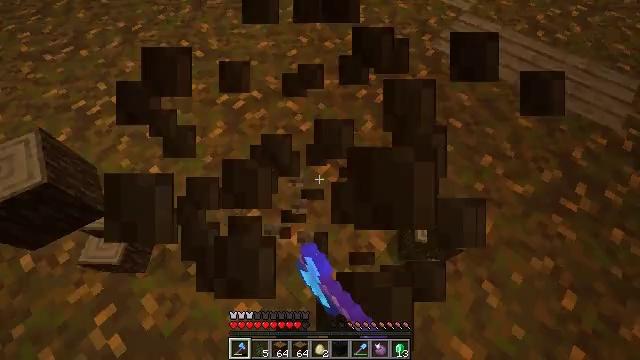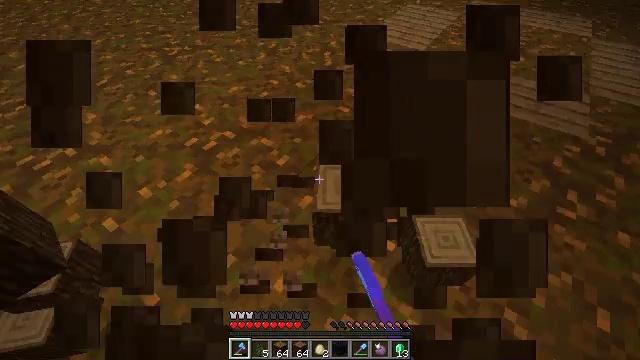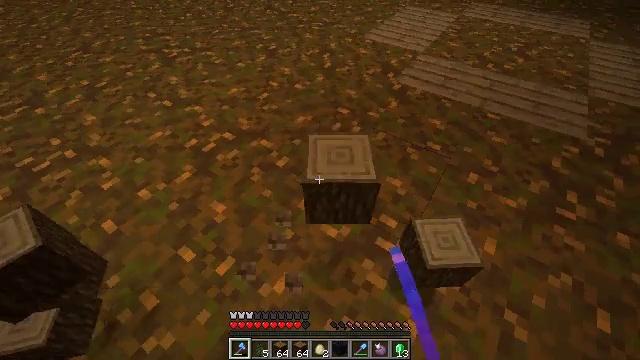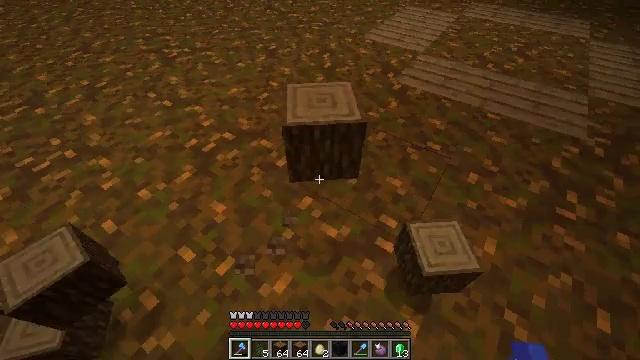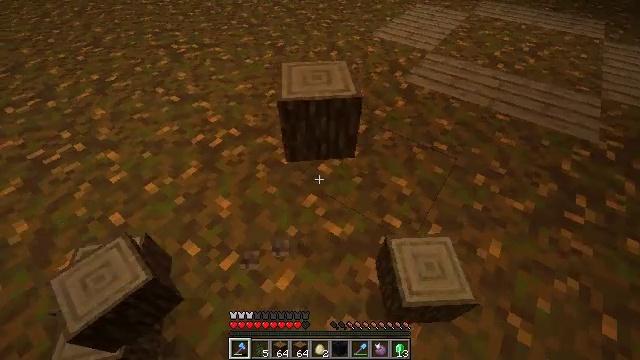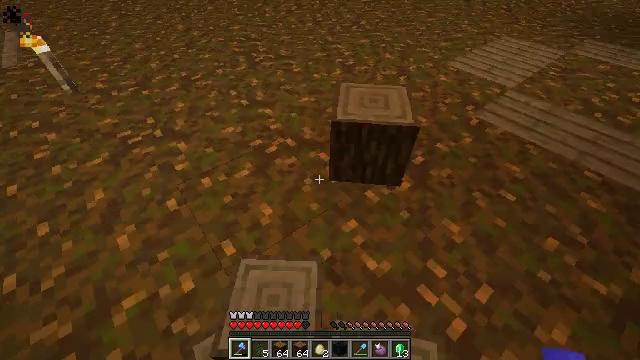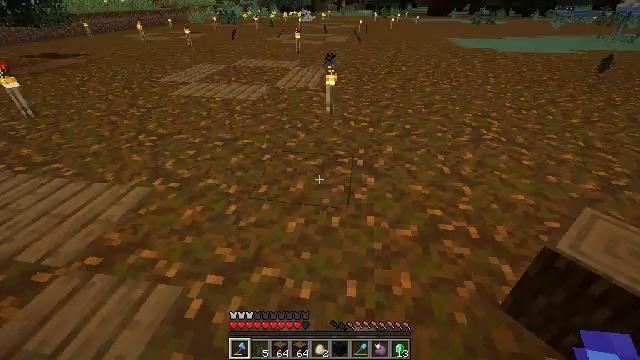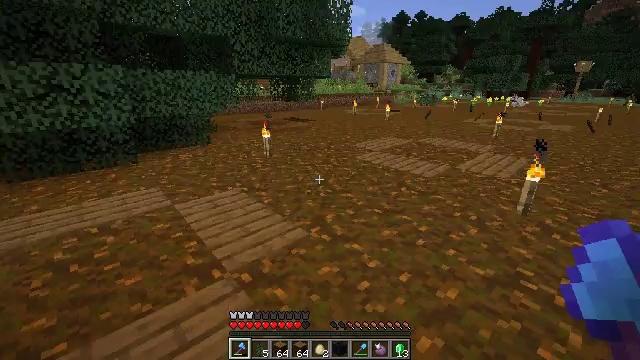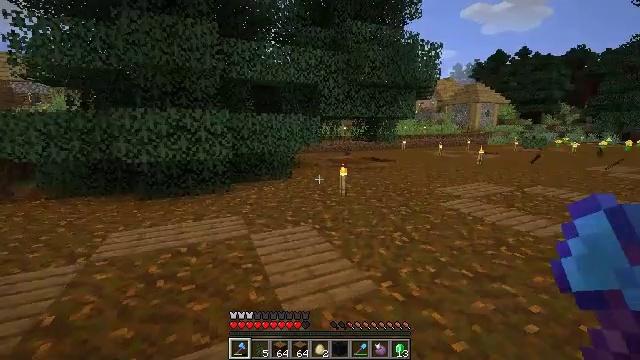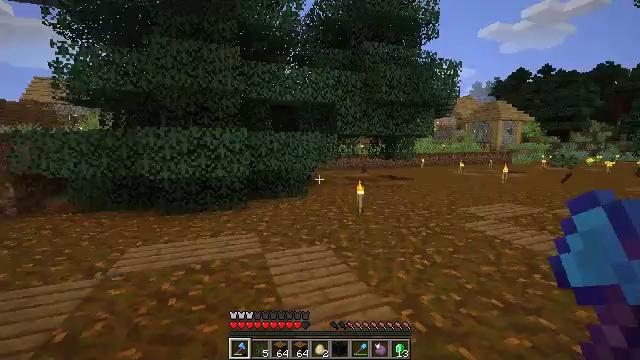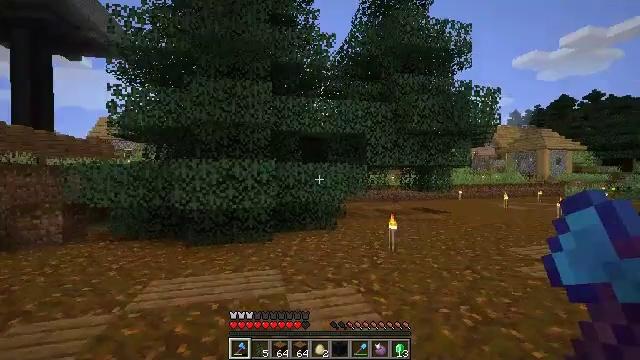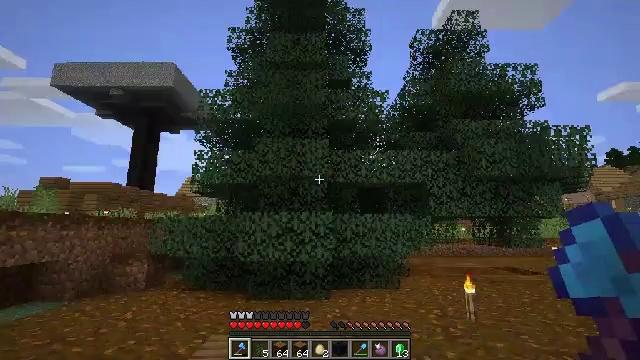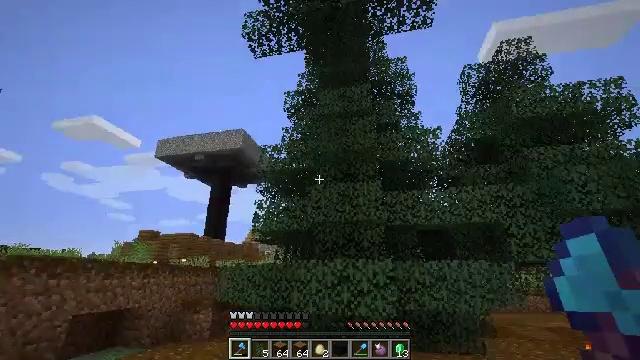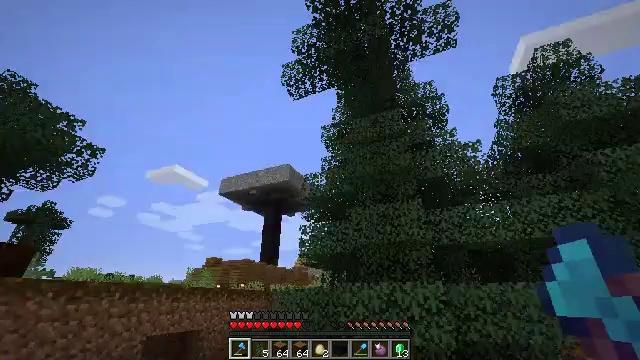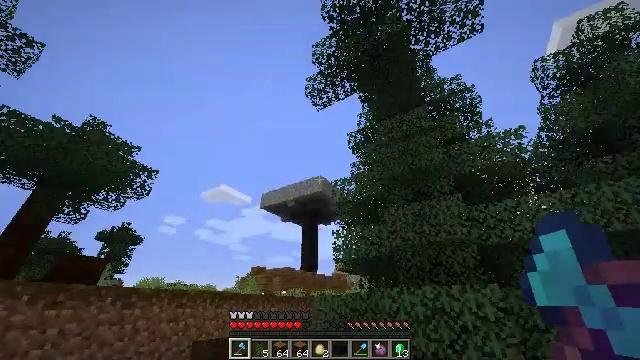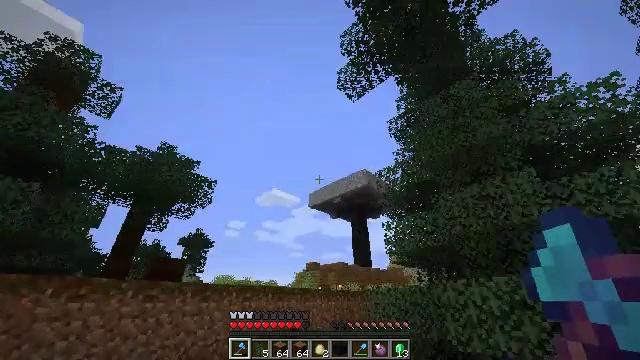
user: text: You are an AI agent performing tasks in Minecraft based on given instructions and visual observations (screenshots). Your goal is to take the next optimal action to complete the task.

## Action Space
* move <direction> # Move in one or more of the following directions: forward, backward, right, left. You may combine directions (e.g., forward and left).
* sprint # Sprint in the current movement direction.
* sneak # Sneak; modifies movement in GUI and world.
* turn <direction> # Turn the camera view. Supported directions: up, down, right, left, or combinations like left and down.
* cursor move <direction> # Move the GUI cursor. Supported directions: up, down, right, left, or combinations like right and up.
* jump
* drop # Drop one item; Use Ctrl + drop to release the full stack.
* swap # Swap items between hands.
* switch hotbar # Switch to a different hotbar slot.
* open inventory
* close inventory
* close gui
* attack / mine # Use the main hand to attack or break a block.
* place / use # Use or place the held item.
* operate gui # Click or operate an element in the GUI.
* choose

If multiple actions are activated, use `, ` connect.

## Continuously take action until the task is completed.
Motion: motion action
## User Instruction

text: Break the grass block.
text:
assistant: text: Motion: turn right and up
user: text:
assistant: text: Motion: no_op
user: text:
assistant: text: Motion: no_op
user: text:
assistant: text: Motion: turn left
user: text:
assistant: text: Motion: move forward, turn left and up
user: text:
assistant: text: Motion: move forward, turn left and up
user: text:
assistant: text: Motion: move forward, turn left and up
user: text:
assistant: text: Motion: move forward, turn left and up
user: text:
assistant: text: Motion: move forward, turn left and up
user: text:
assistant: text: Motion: move forward, turn left and up
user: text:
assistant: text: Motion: move forward, sprint, turn left and up
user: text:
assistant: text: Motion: move forward, sprint, turn left and up
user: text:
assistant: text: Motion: move forward, sprint, turn left and up
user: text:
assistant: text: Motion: move forward, sprint, turn left and up
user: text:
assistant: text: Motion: move forward, sprint, turn left and down
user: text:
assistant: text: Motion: move forward, sprint, turn left and down
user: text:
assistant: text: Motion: move forward, sprint, turn left and down
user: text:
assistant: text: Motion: move forward, sprint, turn left and down
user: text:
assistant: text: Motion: move forward, sprint, turn down
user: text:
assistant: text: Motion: move forward, sprint, turn right and down
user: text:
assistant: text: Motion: move forward, sprint, turn right and down
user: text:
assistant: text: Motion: move forward, sprint, turn right and down, jump
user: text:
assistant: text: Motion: move forward, sprint, turn right and down, jump
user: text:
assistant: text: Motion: move forward, sprint, turn right, jump
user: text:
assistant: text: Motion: move forward, sprint, turn right, jump
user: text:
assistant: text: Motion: move forward, sprint, turn right and up, jump
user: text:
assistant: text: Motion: move forward, sprint, turn right, jump
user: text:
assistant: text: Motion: move forward, sprint, turn right and up, jump
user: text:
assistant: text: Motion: move forward, sprint, turn right and up, jump
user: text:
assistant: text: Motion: move forward, sprint, turn right and up, jump